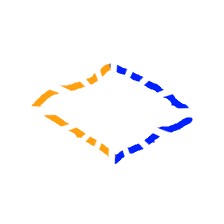
Shape: rhombus